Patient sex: M
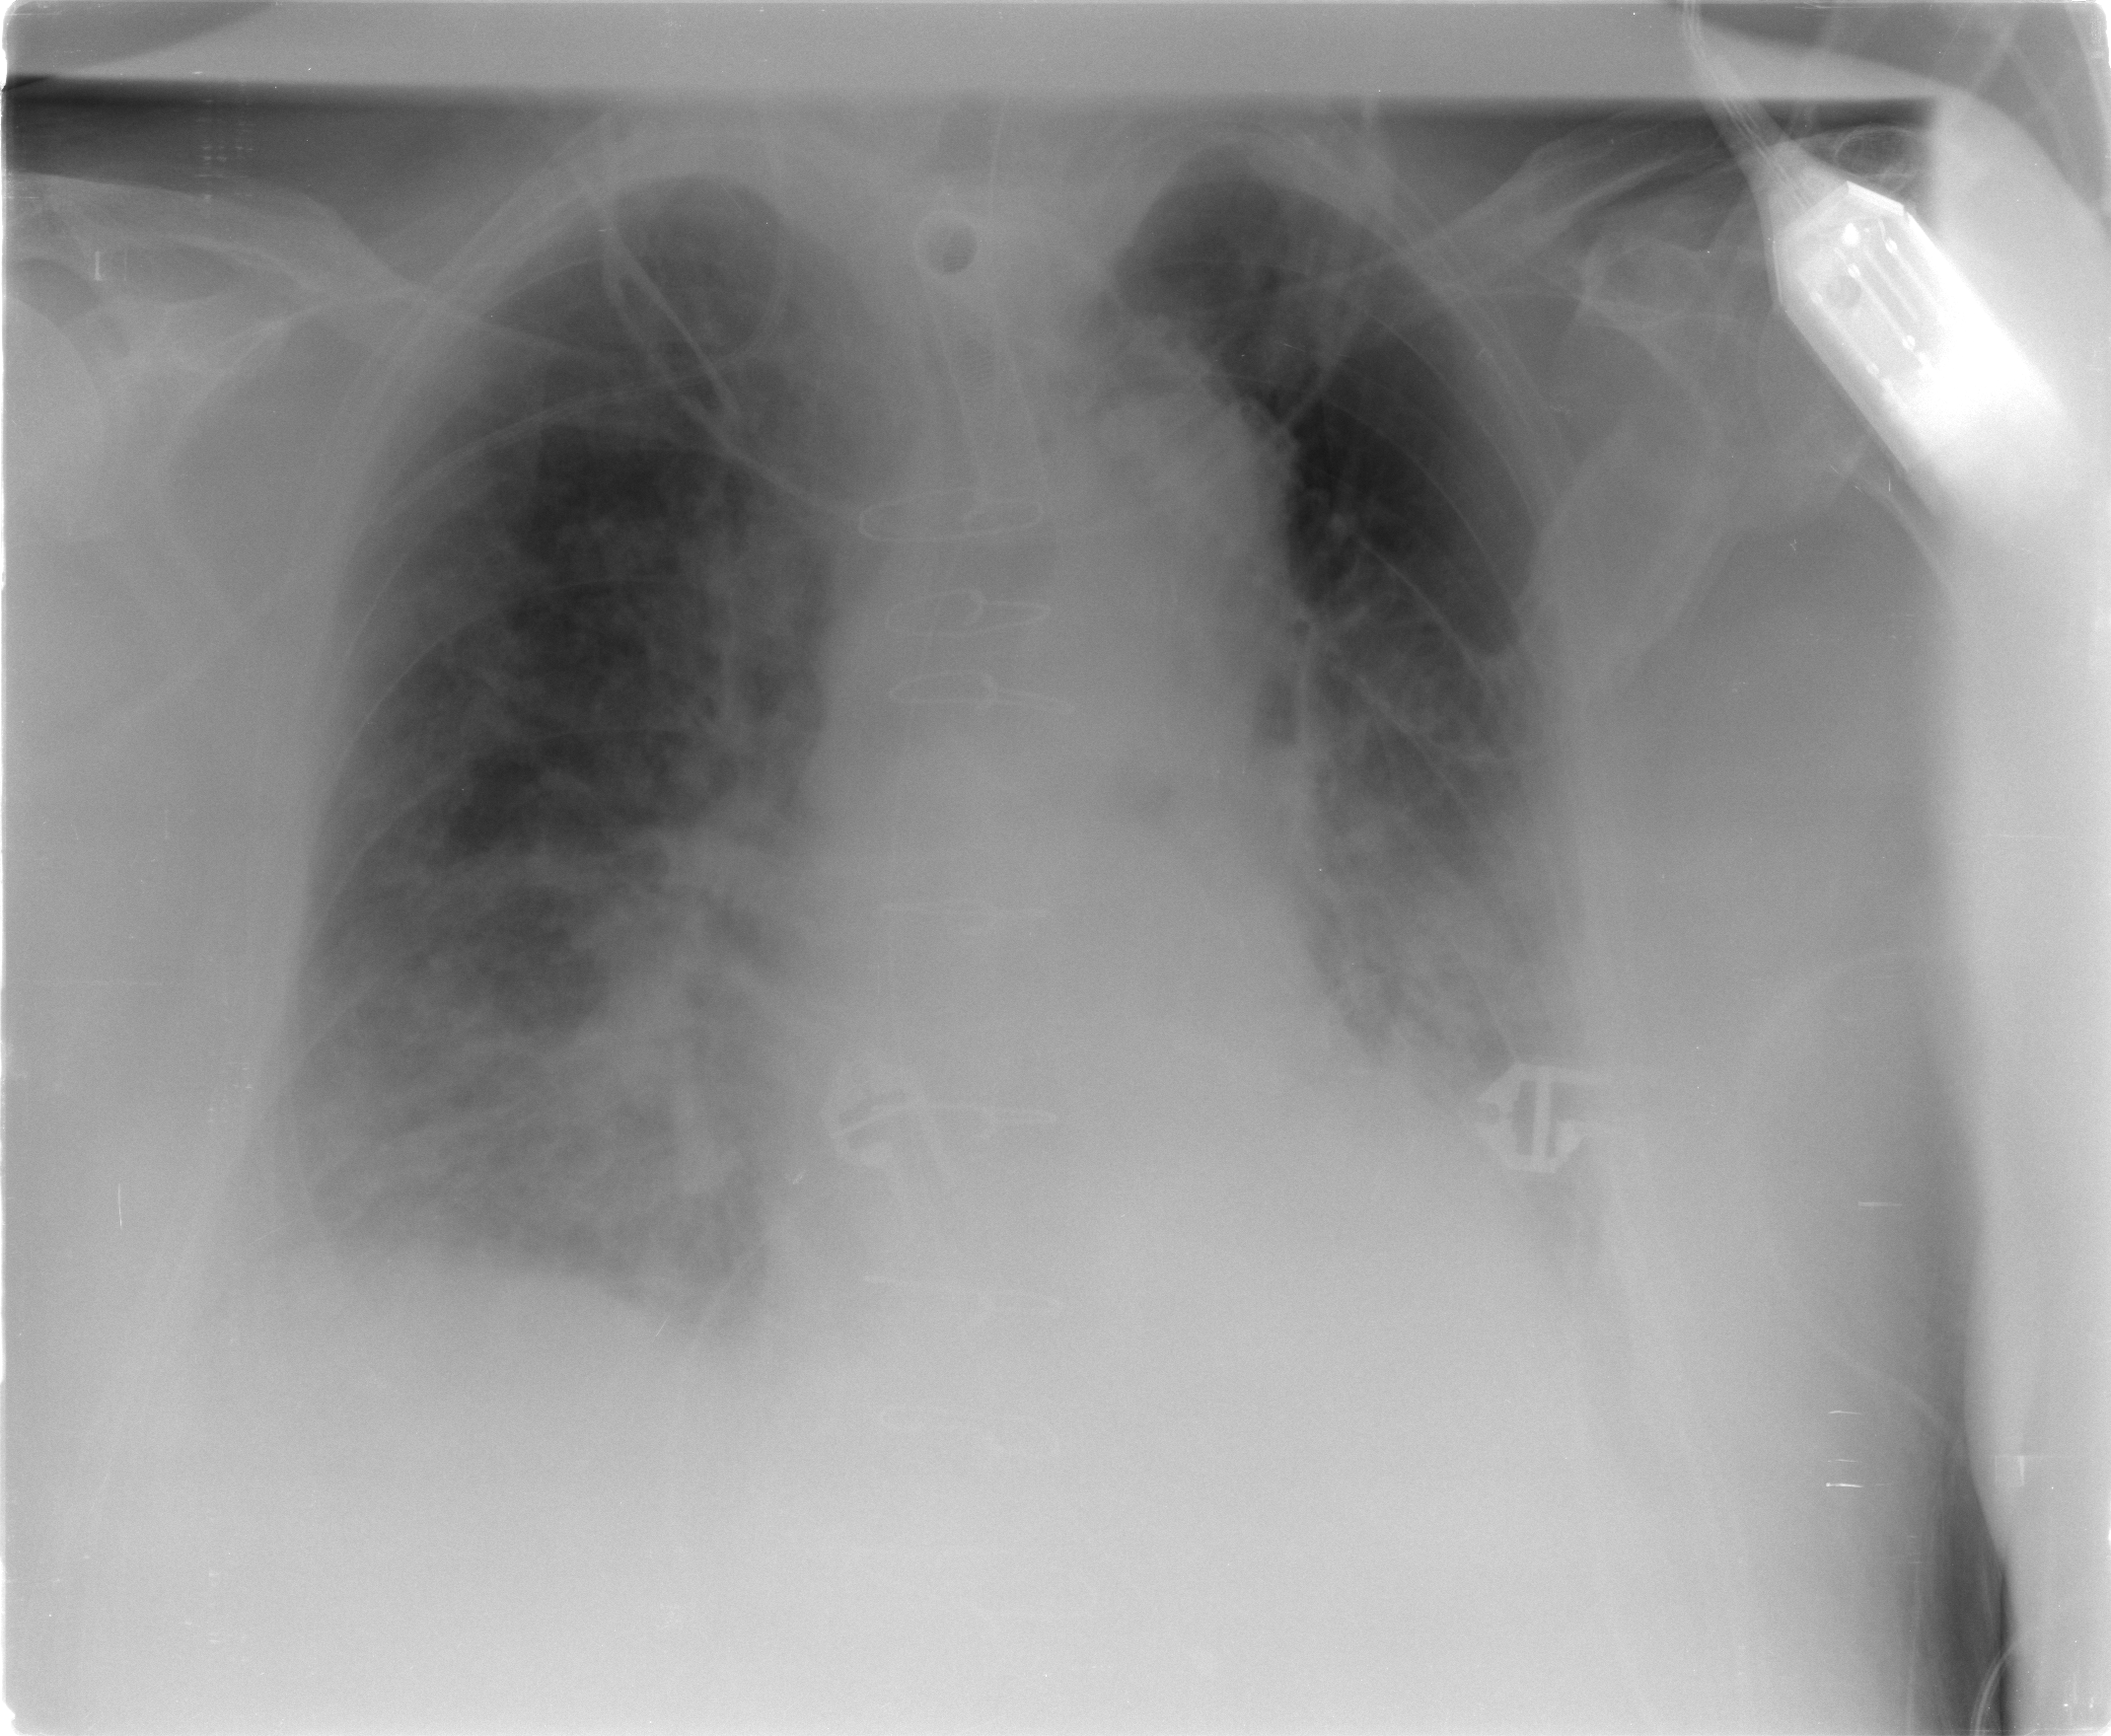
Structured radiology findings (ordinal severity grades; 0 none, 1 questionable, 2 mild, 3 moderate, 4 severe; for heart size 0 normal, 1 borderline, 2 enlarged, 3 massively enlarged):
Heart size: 1
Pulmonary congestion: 3
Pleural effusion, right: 0
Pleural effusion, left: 2
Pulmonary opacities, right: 2
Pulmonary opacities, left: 0
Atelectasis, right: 3
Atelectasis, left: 2